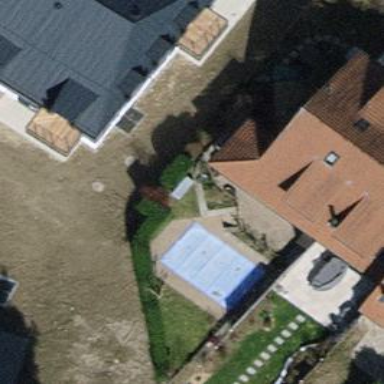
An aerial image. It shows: Semidetached house.